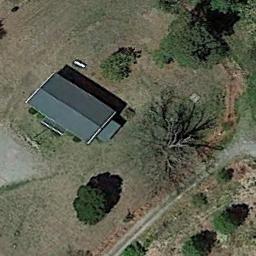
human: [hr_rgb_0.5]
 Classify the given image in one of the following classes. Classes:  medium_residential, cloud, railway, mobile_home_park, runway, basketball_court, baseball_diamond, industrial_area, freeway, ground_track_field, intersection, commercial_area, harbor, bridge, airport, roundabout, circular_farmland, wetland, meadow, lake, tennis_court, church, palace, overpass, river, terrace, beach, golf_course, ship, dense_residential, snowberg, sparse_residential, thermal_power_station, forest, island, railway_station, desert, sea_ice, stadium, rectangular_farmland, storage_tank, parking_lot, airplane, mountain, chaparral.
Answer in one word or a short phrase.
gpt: sparse_residential